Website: apple
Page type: customer-info-address
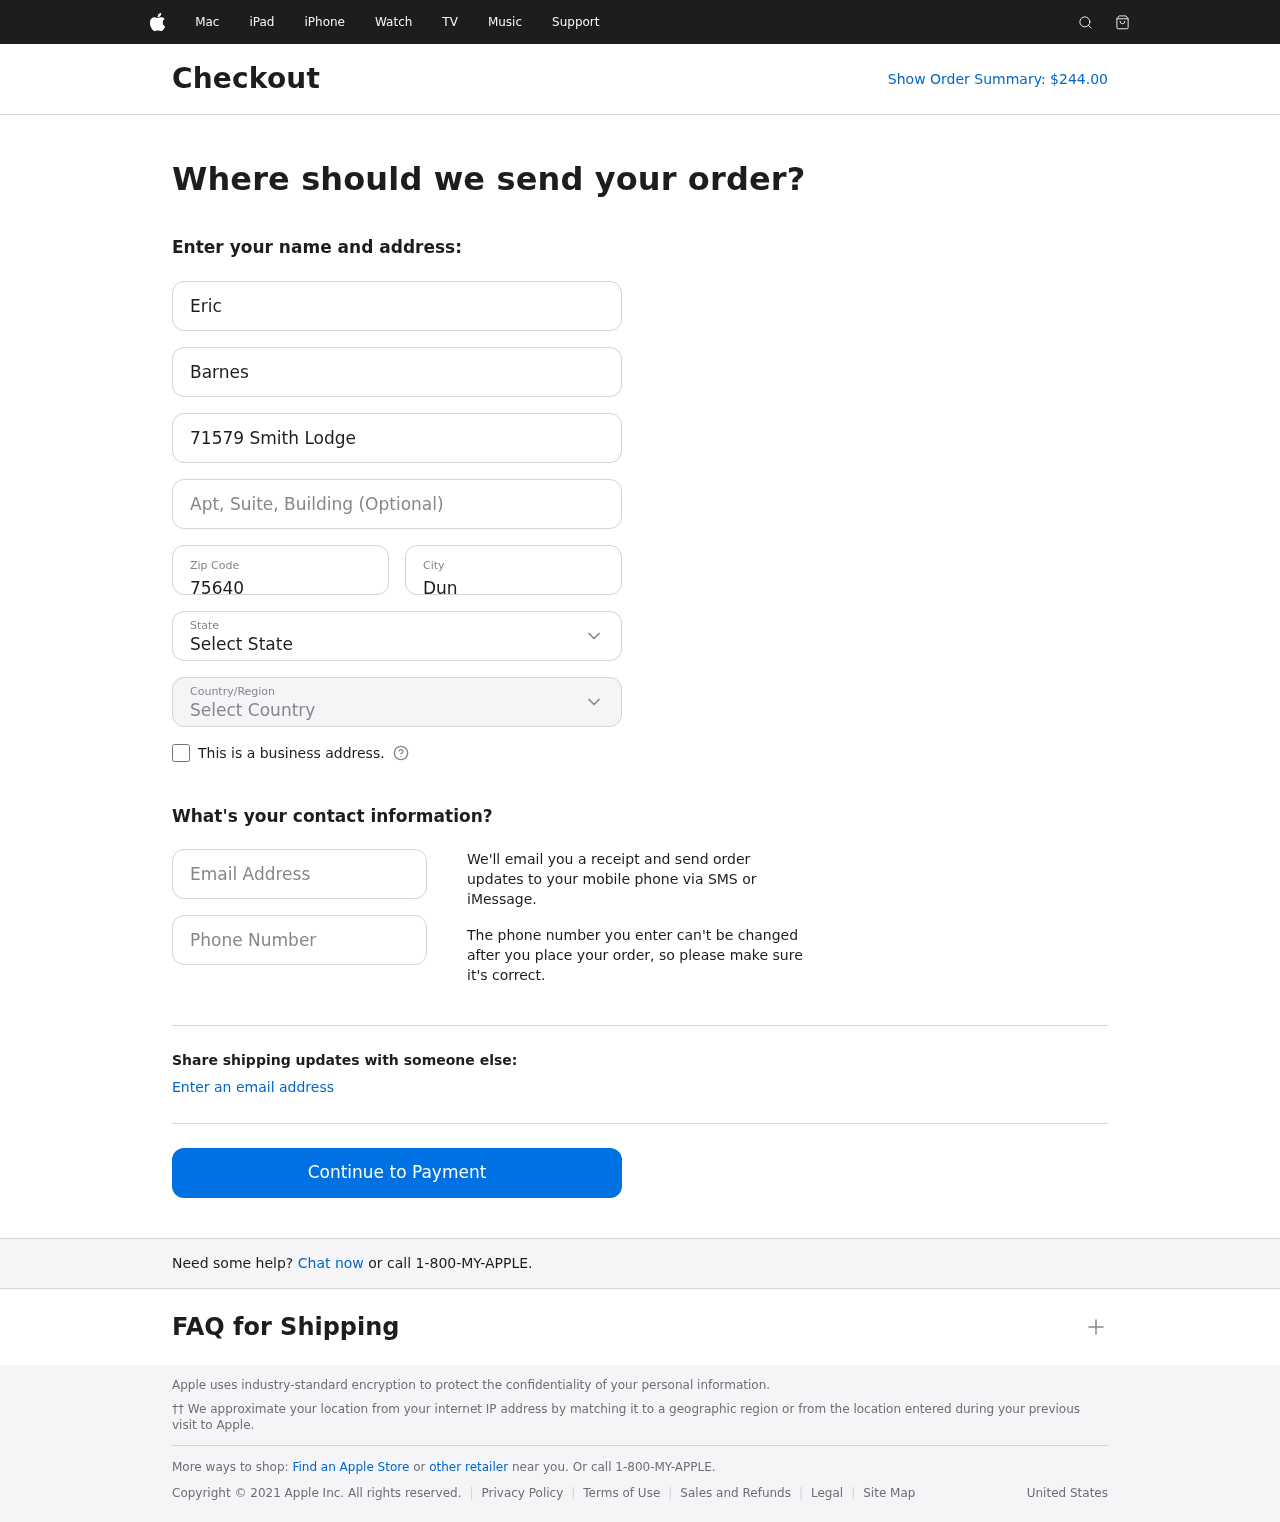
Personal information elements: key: PII_CITY
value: Dunlapport
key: PII_COUNTRY
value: United States
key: PII_EMAIL
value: eric.barnes@yahoo.com
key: PII_FIRSTNAME
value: Eric
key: PII_LASTNAME
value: Barnes
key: PII_PHONE
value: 6999196057
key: PII_POSTCODE
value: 75640
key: PII_STATE
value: Kentucky
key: PII_STREET
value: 71579 Smith Lodge
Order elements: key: ORDER_TOTAL
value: Show Order Summary: $244.00